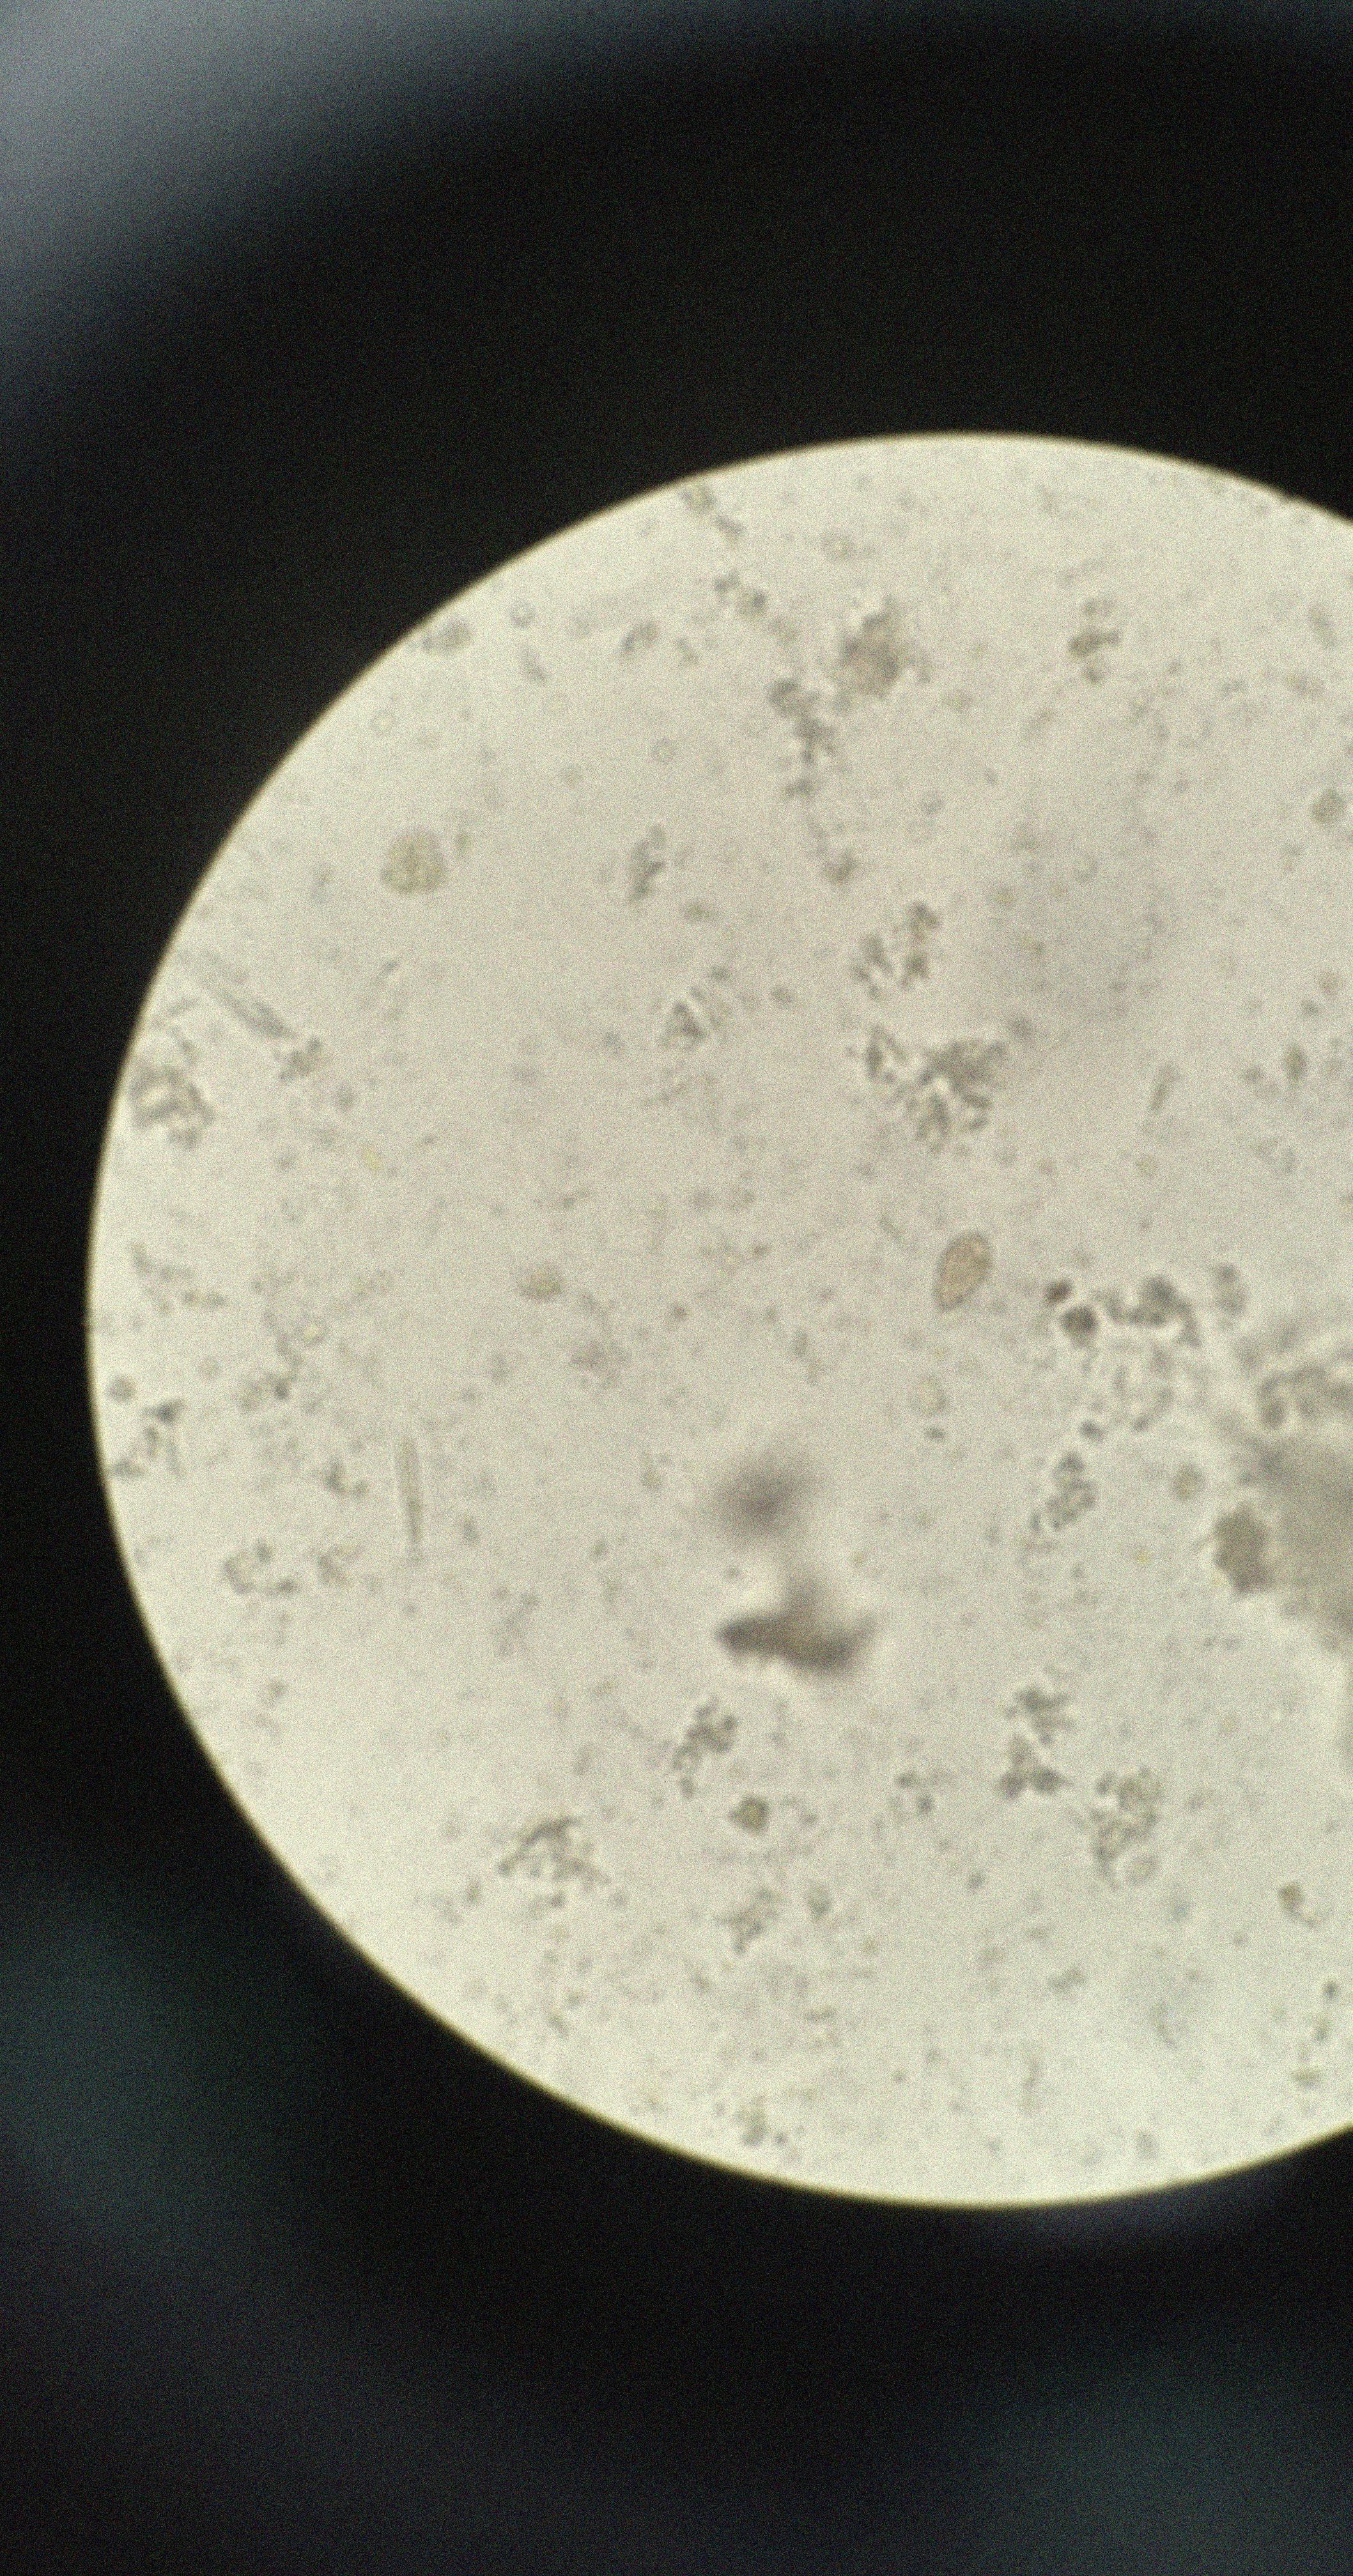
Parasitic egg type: Opisthorchis viverrine